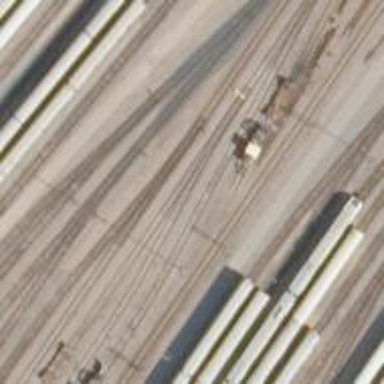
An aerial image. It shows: Railway yard.